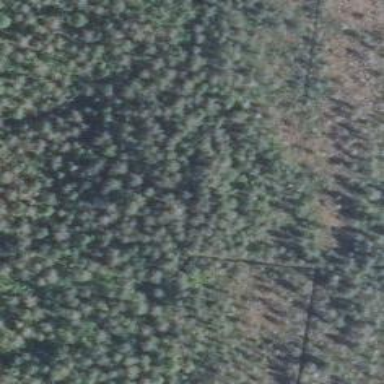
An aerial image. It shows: Woodland with needle-leaved trees.